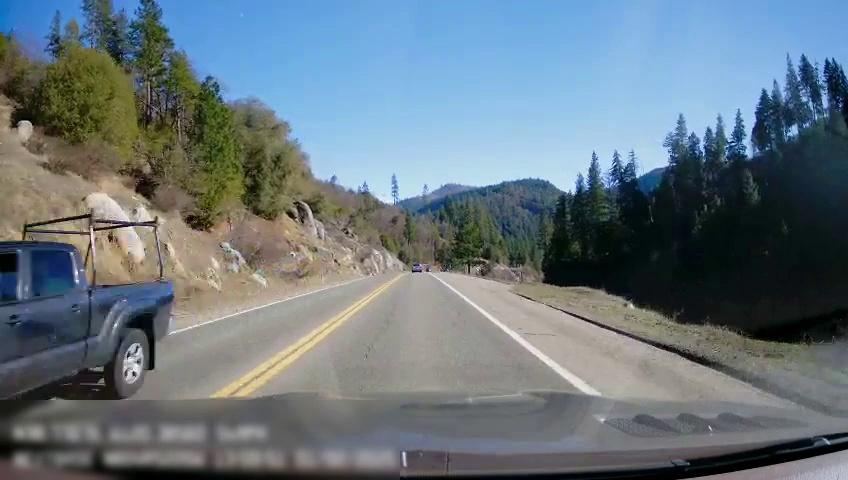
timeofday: Day
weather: Sunny
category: Drivable Space
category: Drivable Space
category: Vehicles | Truck
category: Vehicles | Truck
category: Lanes | Opposite Lane
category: Lanes | Current Lane
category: Lanes | Opposite Lane
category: Lanes | Current Lane